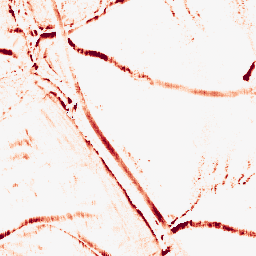
Category: morphological
Decomposition family: morphological_rect
Decomposition parameters: operation: opening
width: 5
height: 10
Upsampling method: quintic
Upsampling parameters: scale: 4
Upsampling scale: 4